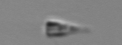
Label: Calciopappus